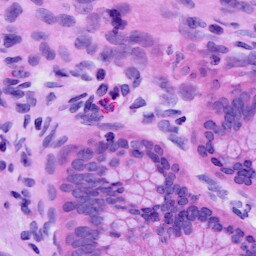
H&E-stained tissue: Cervix